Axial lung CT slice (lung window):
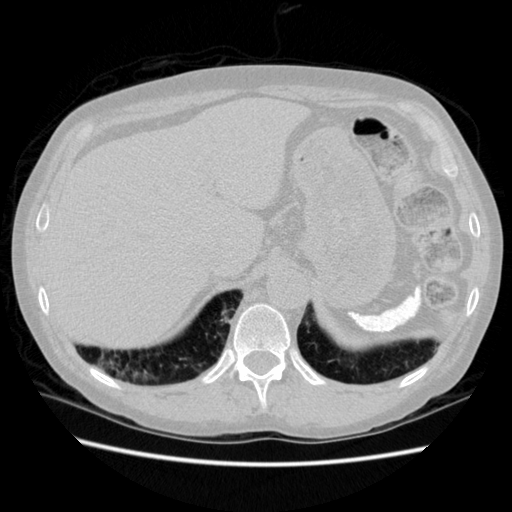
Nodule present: no